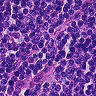
Metastatic tissue present: yes